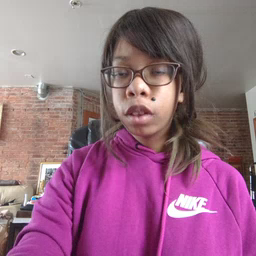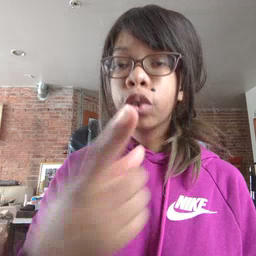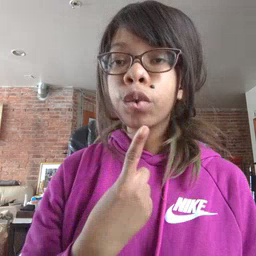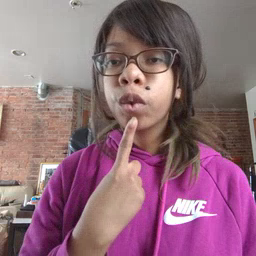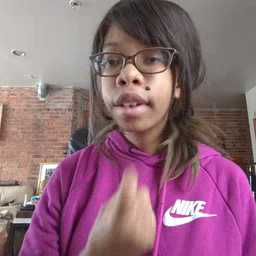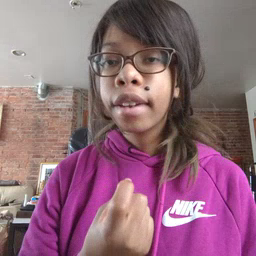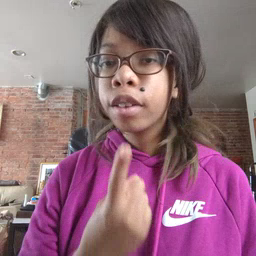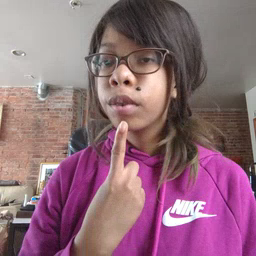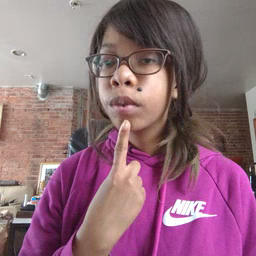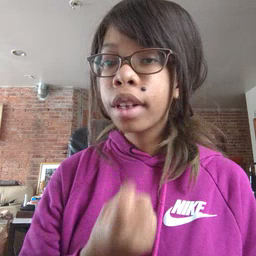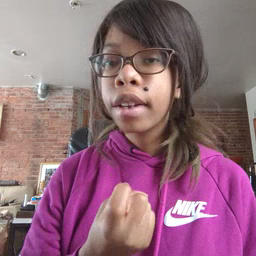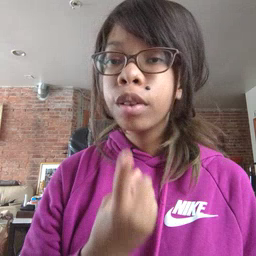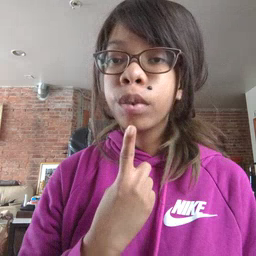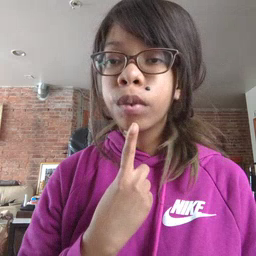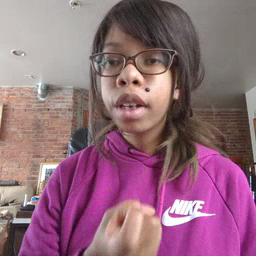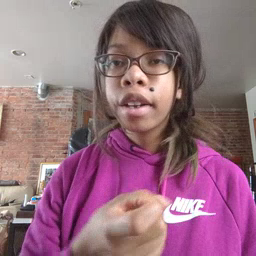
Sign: red